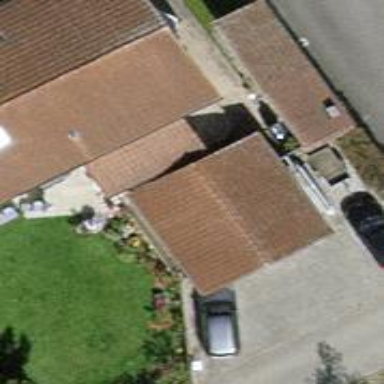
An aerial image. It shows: Garage building.